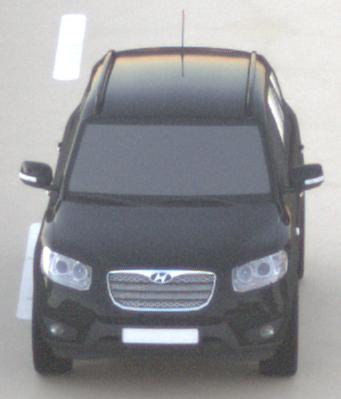
Make: Hyundai
Model: Santa Fe 2.4
Detailed model: Santa Fe (CM)
Model produced from: 2010/01
Model produced until: 2012/09
Doors: 5
Color: black
Road condition: dry road
Daytime: sunrise or sunset
Contrast: low contrast